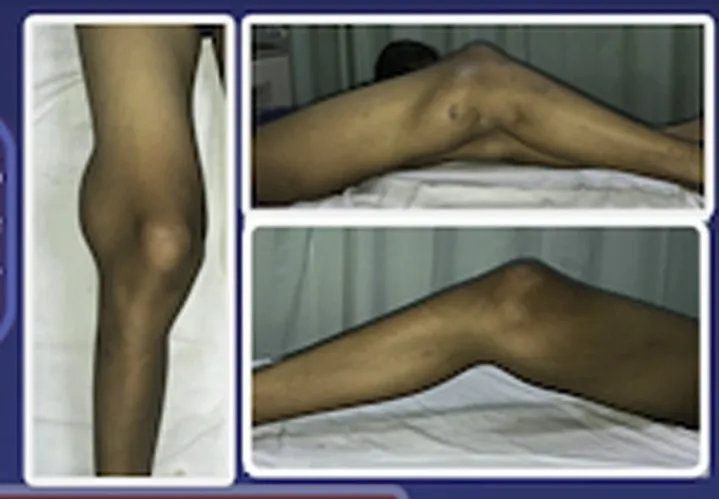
Lump at the posterior knee joint with limited range of motion.
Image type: medical_photograph (skin_photograph)